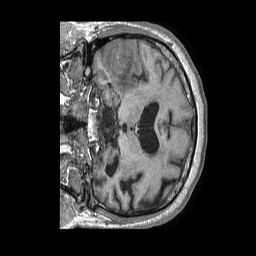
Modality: T1w
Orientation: coronal
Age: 70
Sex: male
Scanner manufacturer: philips
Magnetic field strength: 1.5 T
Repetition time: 0.007729 s
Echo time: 0.003524 s